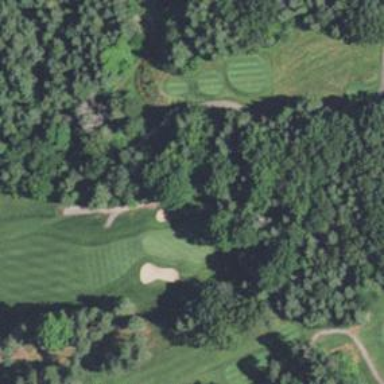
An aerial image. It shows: View of golf hole.